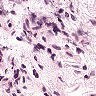
Metastatic tissue present: no